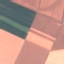
Land use / land cover: AnnualCrop